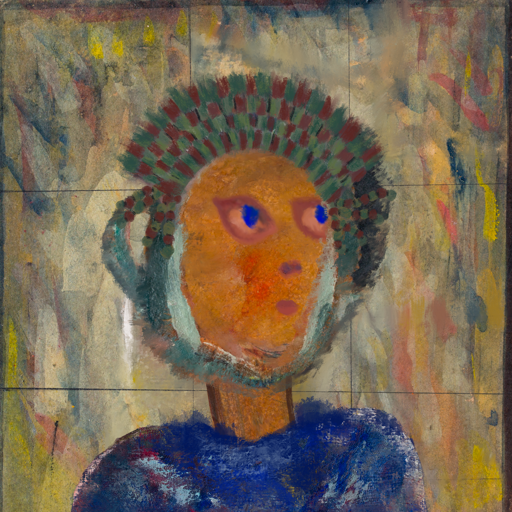
Background: GypsyMother, Head And Neck Side: Pipe, Face Side: Mother_And_Son_Mother, Bust: Irani, Hair Side: Boggyland, Head Accessory: After_Raid_Crown, Second Necklace: Blank, Necklace: Blank, Baby: Blank